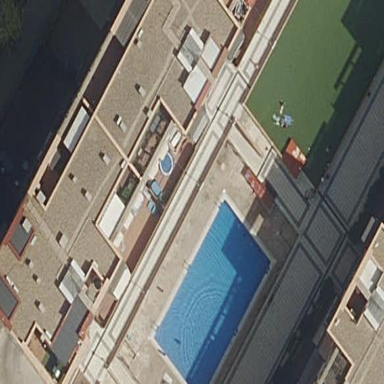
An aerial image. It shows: Swimming pool located in leisure land.